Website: walmart
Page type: receipt
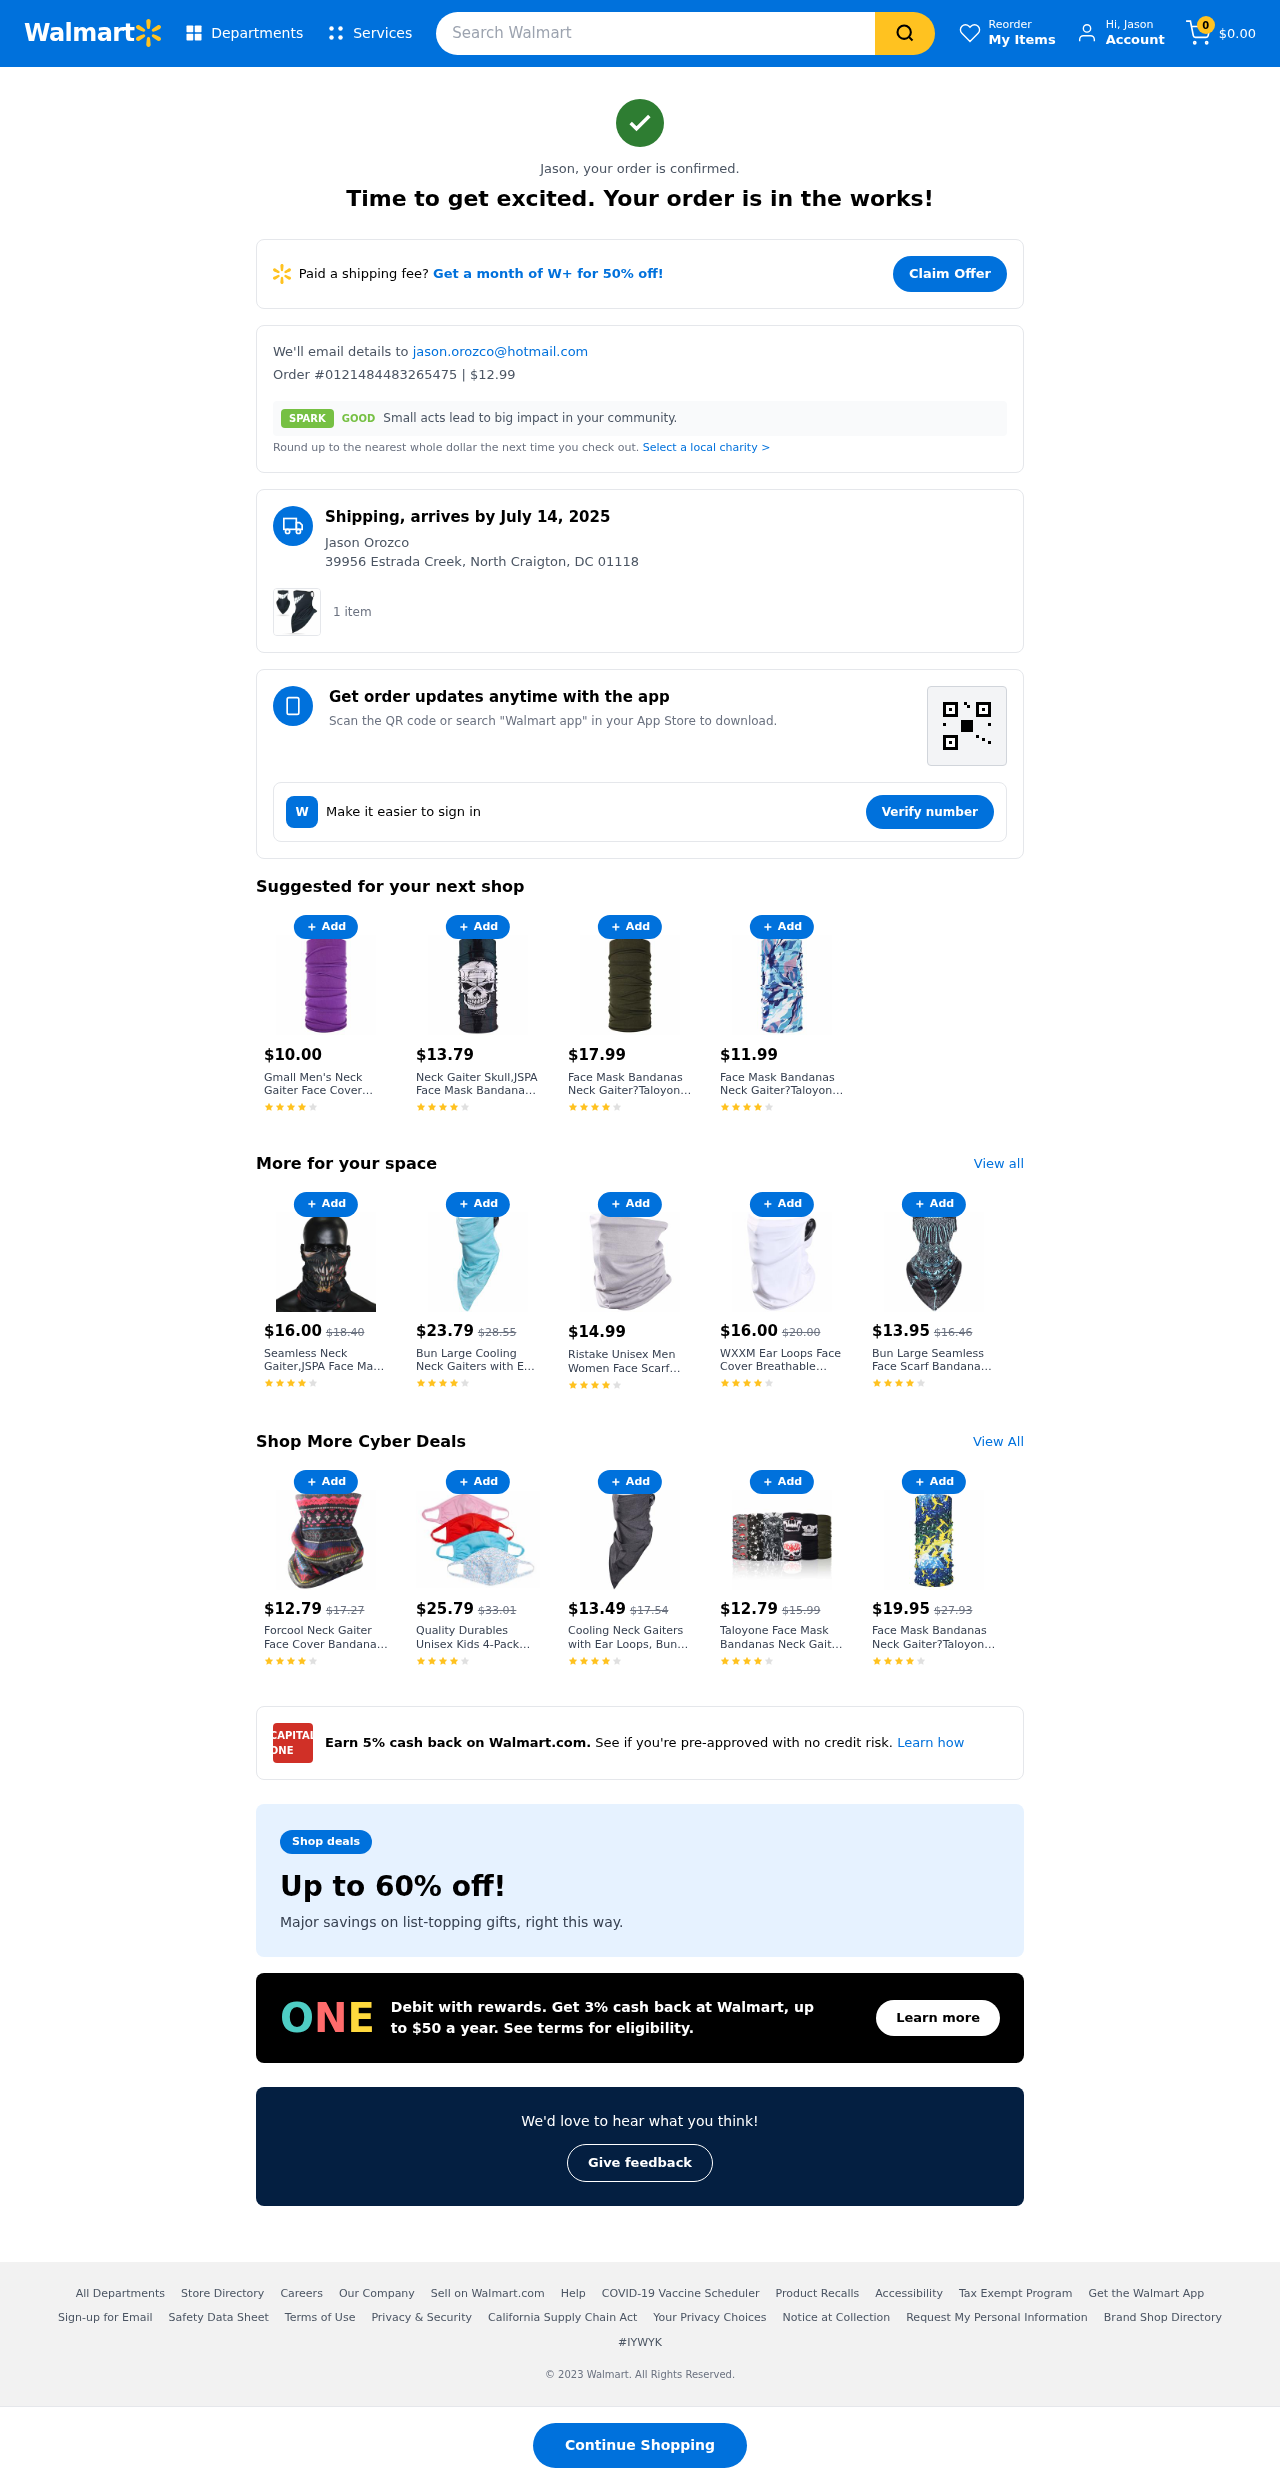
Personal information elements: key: PII_EMAIL
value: jason.orozco@hotmail.com
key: PII_FIRSTNAME
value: Jason
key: PII_FULLNAME
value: Jason Orozco
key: PII_ADDRESS
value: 39956 Estrada Creek, North Craigton, DC 01118
Product elements: key: PRODUCT10_NAME
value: Bun Large Seamless Face Scarf Bandana with Ear Loops Balaclava Neck Gaiter for Outdoor Sport, 1 Pack
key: PRODUCT10_PRICE
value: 13.95
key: PRODUCT11_NAME
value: Molemsx Face Mask Bandanas For Men Women Neck Gaiter Summer Cooling Face Cover Face Dust Mask for Fi
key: PRODUCT11_PRICE
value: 17.95
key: PRODUCT12_NAME
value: Forcool Neck Gaiter Face Cover Bandana Headband Balaclava for Outdoor Cycling Fishing Hunting, 1 Pie
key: PRODUCT12_PRICE
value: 12.79
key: PRODUCT13_NAME
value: Quality Durables Unisex Kids 4-Pack Reusable Face Covering, Blue Floral/Blue/Pink/Orange, Big Kids
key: PRODUCT13_PRICE
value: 25.79
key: PRODUCT14_NAME
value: Cooling Neck Gaiters with Ear Loops, Bun Large Face Bandana Neck Gaiter Face Scarf Balaclava for Sun
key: PRODUCT14_PRICE
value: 13.49
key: PRODUCT15_NAME
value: Taloyone Face Mask Bandanas Neck Gaiter Face Balaclava Non Slip Light Cool Breathable for Sun Wind D
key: PRODUCT15_PRICE
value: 12.79
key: PRODUCT16_NAME
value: Face Mask Bandanas Neck Gaiter?Taloyone Face Balaclava Non Slip Light Cool Breathable for Sun Wind D
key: PRODUCT16_PRICE
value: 19.95
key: PRODUCT17_NAME
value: JPGO Neck Gaiter Face Cover Face Scarf for Sun Protection Washable Reusable Balaclava Bandana 1 Piec
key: PRODUCT17_PRICE
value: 19.95
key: PRODUCT1_QUANTITY
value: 1
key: PRODUCT2_NAME
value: Gmall Men's Neck Gaiter Face Cover Scarf Cool Breathable Lightweight Bandana, Purple,1 Piece
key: PRODUCT2_PRICE
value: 10
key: PRODUCT3_NAME
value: Neck Gaiter Skull,JSPA Face Mask Bandana Shield for Dust Wind UV Sun Protection Tube Headband Skelet
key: PRODUCT3_PRICE
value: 13.79
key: PRODUCT4_NAME
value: Face Mask Bandanas Neck Gaiter?Taloyone Face Balaclava Non Slip Light Cool Breathable for Sun Wind D
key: PRODUCT4_PRICE
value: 17.99
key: PRODUCT5_NAME
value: Face Mask Bandanas Neck Gaiter?Taloyone Face Balaclava Non Slip Light Cool Breathable for Sun Wind D
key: PRODUCT5_PRICE
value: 11.99
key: PRODUCT6_NAME
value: Seamless Neck Gaiter,JSPA Face Mask Bandana Magic Headband Elastic Face Mouth Cover for Running, Hik
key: PRODUCT6_PRICE
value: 16
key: PRODUCT7_NAME
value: Bun Large Cooling Neck Gaiters with Ear Loops, Face Bandana Neck Gaiter Face Scarf Balaclava for Sun
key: PRODUCT7_PRICE
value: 23.79
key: PRODUCT8_NAME
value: Ristake Unisex Men Women Face Scarf Bandana Face Neck Gaiter Headwrap Balaclava Neck Gaiters for Dus
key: PRODUCT8_PRICE
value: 14.99
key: PRODUCT9_NAME
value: WXXM Ear Loops Face Cover Breathable Face Scarf Sun UV Protection Neck Gaiter 1 Piece White
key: PRODUCT9_PRICE
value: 16
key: PRODUCT6_ORIGINAL_PRICE
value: $18.40
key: PRODUCT7_ORIGINAL_PRICE
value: $28.55
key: PRODUCT9_ORIGINAL_PRICE
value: $20.00
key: PRODUCT10_ORIGINAL_PRICE
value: $16.46
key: PRODUCT11_ORIGINAL_PRICE
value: $21.90
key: PRODUCT12_ORIGINAL_PRICE
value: $17.27
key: PRODUCT13_ORIGINAL_PRICE
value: $33.01
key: PRODUCT14_ORIGINAL_PRICE
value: $17.54
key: PRODUCT15_ORIGINAL_PRICE
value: $15.99
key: PRODUCT16_ORIGINAL_PRICE
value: $27.93
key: PRODUCT17_ORIGINAL_PRICE
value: $26.33
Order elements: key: ORDER_NUM_ITEMS
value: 0
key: ORDER_TOTAL
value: $0.00
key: ORDER_ID
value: #0121484483265475
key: ORDER_TOTAL
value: $12.99
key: ORDER_DELIVERY_DATE
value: July 14, 2025
Search elements: key: HEADER_SEARCH
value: Search Walmart